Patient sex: F
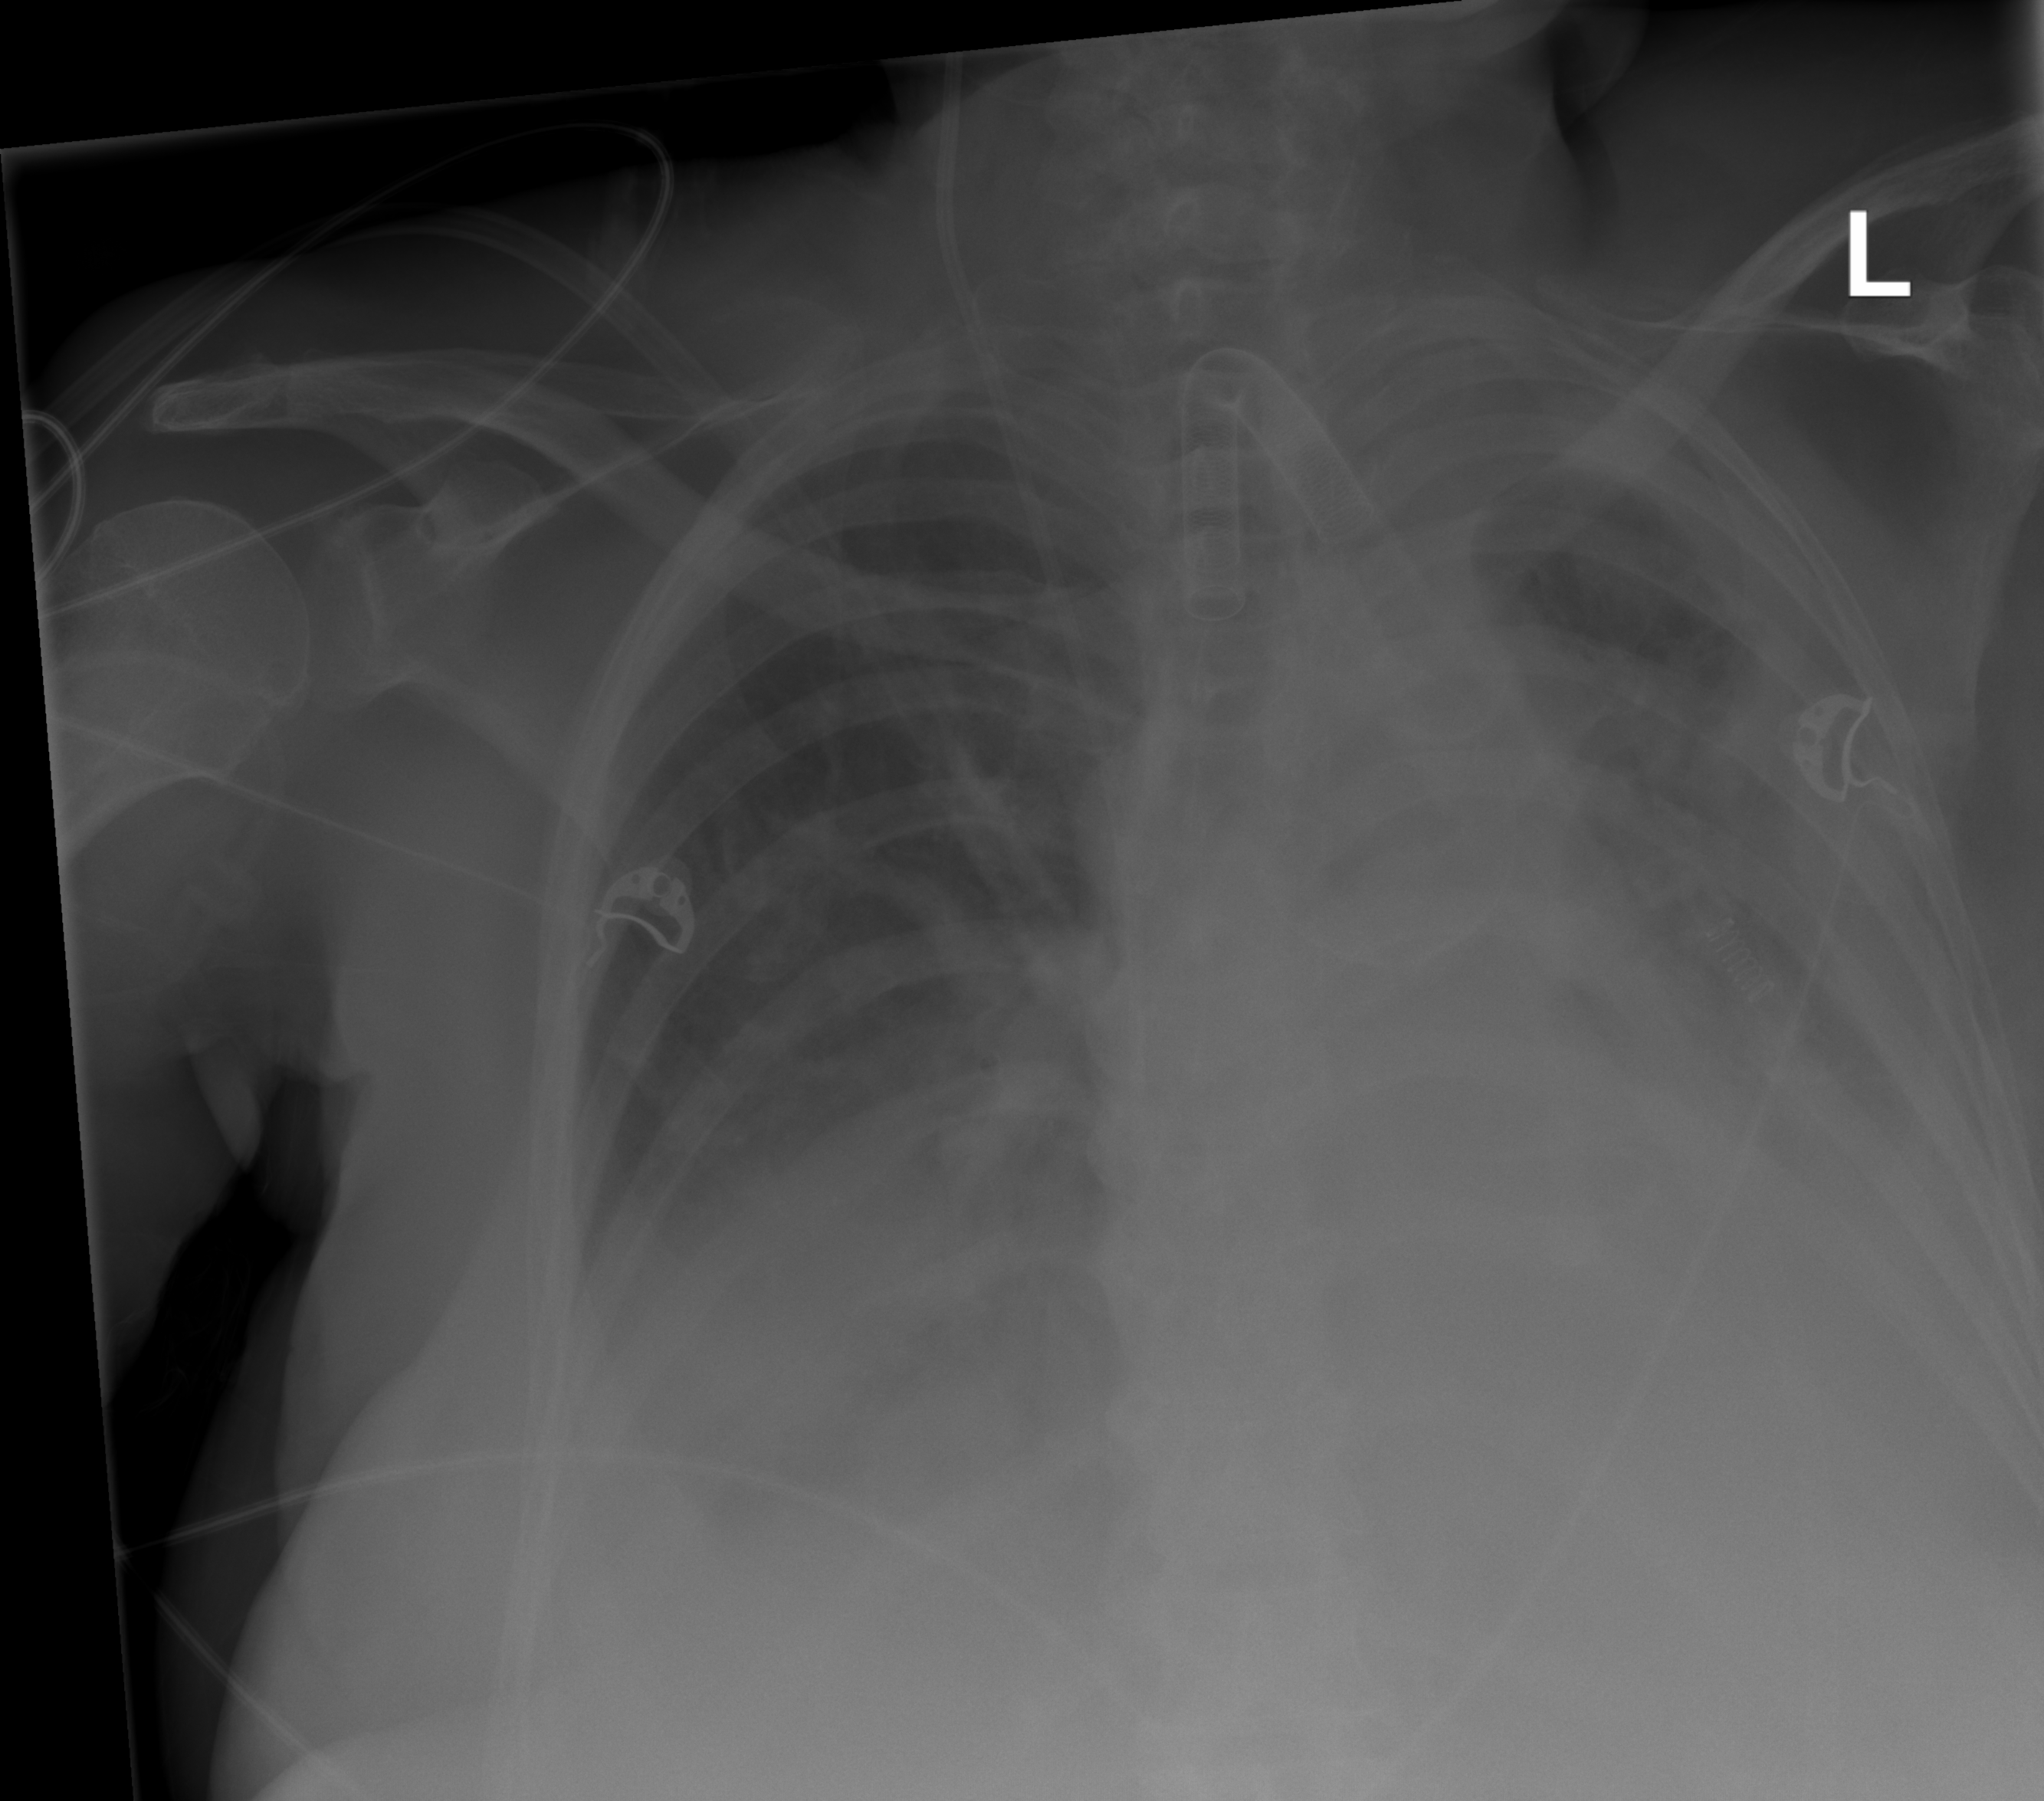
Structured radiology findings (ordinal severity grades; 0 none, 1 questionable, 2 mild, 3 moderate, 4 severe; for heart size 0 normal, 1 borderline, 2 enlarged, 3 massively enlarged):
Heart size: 2
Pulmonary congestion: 2
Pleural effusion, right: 2
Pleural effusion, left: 2
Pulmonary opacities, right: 0
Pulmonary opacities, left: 0
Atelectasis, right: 2
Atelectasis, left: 3